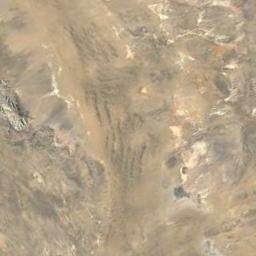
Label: desert